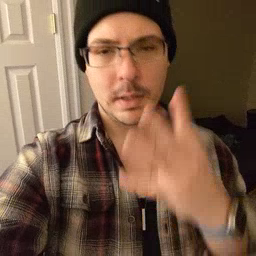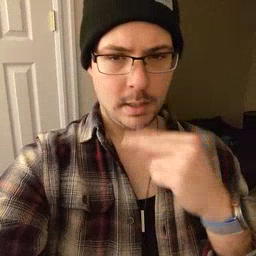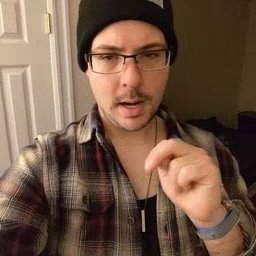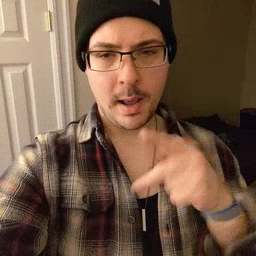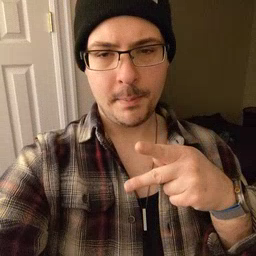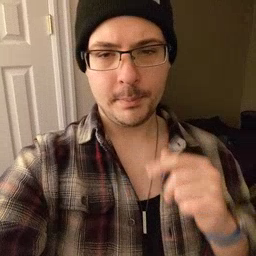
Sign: nap